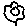
Label: flower